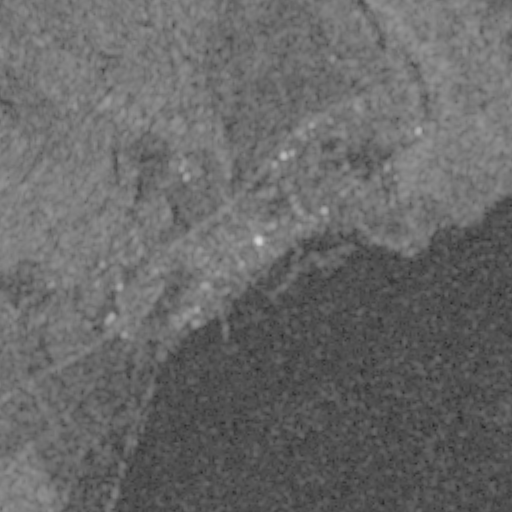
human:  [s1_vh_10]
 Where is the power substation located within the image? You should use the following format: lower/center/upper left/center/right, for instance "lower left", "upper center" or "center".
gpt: The power substation is located in the center of the image.
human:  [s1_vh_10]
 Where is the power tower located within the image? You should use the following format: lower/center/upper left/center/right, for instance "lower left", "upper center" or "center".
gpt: The power tower is located in the upper left of the image.
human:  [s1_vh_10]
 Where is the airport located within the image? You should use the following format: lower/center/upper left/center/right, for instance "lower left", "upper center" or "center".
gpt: There is no airport in the image.

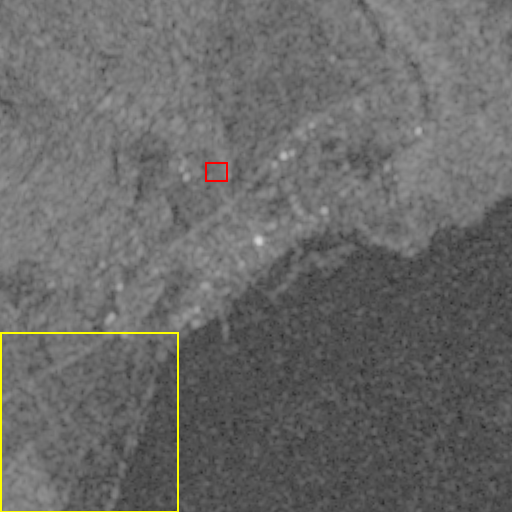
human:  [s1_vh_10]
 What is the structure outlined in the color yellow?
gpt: The structure outlined in yellow is a park.
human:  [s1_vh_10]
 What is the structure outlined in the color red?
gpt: The structure outlined in red is a parking lot.
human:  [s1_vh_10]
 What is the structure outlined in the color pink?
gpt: There is no pink outline.